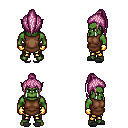
a pixel art fantasy rpg character, male body template, orc, green skin, brown tunic, gold greaves, pink long topknot hairstyle, gold gloves, gray slippers, four views (front, back, left, right), 2x2 character sprite sheet, small pixel art, hard edges, no anti-aliasing